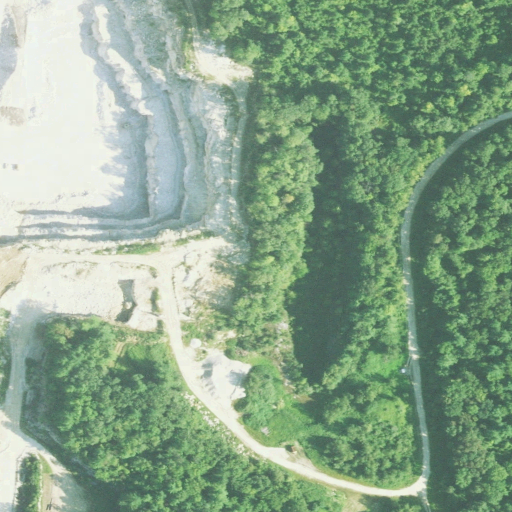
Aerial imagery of island in Connecticut named The Lime Kiln containing deciduous forest, barren land, pasture, woody wetlands, mixed forest, shrub, and grassland